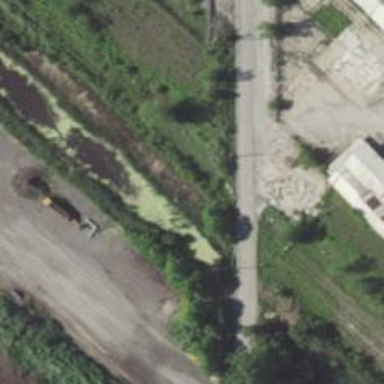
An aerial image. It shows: Abandoned railway.